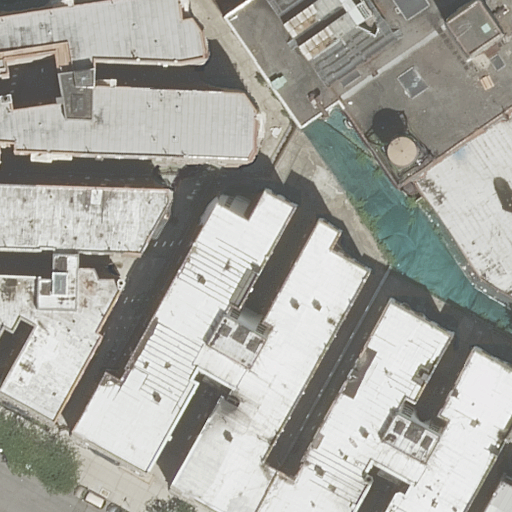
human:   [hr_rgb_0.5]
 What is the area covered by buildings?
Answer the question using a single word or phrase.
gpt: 5813m2

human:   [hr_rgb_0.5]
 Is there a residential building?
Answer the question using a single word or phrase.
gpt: yes

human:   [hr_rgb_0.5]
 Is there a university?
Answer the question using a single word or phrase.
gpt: yes

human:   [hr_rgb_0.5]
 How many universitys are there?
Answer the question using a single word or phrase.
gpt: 1

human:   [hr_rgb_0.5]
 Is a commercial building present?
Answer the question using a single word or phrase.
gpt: no

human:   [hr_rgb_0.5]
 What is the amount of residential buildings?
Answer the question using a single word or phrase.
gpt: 7

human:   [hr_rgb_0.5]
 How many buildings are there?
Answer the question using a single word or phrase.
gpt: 7

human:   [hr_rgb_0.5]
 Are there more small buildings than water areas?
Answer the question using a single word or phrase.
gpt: yes

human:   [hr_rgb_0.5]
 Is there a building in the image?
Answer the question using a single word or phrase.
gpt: yes

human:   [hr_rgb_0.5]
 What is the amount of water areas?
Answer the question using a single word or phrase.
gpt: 0

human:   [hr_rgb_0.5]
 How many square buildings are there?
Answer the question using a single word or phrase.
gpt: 0

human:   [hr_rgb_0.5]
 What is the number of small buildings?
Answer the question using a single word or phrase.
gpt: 3

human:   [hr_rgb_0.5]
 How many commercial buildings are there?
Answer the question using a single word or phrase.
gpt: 0

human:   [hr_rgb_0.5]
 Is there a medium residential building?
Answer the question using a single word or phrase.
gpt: no

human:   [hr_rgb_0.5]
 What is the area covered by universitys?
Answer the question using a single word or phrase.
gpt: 10640m2

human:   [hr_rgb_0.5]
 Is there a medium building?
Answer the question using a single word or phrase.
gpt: no

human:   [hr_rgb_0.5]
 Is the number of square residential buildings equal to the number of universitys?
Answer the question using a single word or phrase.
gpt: no

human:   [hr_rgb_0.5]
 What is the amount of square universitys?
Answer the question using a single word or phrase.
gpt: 0

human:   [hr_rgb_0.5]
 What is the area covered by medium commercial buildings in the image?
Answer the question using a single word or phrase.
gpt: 0m2

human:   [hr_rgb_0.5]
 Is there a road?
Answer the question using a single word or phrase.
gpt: no

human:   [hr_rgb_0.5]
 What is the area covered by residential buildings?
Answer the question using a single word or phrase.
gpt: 5813m2

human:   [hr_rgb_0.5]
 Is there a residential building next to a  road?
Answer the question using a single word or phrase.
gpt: no

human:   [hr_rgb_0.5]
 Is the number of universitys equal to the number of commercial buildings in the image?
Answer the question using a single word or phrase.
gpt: no

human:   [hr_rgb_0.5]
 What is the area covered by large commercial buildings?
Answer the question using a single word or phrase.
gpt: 0m2

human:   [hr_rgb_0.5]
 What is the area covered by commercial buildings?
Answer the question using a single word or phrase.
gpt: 0m2

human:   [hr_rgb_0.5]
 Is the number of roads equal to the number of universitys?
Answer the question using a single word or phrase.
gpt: no

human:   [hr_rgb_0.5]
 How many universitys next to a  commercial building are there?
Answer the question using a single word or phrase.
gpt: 0

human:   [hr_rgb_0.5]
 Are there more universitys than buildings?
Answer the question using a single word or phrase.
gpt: no

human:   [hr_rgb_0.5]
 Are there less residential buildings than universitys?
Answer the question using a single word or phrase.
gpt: no

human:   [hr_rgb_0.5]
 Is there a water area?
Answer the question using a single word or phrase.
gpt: no

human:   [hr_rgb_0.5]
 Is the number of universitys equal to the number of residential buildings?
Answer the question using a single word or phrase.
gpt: no

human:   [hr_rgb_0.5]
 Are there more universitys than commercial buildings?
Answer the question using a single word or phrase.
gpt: yes

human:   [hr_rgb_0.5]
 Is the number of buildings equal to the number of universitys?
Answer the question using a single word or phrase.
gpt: no

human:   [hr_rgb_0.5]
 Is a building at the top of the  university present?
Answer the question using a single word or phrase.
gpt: no

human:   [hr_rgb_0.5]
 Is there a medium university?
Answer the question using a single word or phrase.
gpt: no

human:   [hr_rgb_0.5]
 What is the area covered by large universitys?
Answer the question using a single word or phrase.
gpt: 10640m2

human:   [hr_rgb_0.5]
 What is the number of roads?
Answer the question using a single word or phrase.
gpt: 0

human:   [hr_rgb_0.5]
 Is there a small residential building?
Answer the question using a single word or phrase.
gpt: yes

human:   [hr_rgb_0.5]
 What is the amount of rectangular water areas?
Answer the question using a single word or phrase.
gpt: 0

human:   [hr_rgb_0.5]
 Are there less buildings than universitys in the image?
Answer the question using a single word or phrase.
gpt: no

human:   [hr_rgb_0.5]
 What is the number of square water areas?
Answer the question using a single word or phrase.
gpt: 0

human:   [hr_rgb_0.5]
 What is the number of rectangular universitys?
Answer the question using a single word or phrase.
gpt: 1

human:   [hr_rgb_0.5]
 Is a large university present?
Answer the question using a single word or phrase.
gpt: yes

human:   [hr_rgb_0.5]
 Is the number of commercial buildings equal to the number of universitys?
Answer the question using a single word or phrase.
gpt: no

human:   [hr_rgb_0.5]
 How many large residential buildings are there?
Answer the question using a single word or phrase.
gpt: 4

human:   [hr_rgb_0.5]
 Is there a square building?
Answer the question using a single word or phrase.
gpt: no

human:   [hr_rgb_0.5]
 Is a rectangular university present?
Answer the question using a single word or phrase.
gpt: yes

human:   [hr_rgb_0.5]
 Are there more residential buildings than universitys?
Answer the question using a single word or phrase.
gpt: yes

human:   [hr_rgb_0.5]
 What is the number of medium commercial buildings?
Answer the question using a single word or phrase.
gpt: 0

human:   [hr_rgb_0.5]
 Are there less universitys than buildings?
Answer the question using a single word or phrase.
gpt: yes

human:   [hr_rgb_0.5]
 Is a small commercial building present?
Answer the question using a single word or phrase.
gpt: no

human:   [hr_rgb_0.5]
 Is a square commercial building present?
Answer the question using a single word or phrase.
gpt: no

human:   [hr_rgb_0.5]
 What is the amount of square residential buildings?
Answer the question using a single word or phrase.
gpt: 0

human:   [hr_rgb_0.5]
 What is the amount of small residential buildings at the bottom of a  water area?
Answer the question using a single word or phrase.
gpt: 0

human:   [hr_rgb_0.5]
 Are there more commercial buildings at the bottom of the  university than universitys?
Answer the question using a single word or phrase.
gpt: no

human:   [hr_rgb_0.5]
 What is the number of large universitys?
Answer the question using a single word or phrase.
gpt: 1

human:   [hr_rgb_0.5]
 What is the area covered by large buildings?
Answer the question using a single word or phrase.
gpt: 5757m2

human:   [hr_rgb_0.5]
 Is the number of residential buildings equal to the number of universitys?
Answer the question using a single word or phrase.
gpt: no

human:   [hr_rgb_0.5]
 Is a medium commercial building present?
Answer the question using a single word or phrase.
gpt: no

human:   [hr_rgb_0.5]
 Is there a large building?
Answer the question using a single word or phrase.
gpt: yes

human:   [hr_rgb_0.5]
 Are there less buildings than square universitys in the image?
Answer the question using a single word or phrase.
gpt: no

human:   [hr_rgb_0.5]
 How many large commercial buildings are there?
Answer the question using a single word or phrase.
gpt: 0

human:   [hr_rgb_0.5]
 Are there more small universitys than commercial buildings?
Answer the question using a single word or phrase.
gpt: no

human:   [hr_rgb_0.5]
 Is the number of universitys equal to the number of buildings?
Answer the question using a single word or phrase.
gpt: no